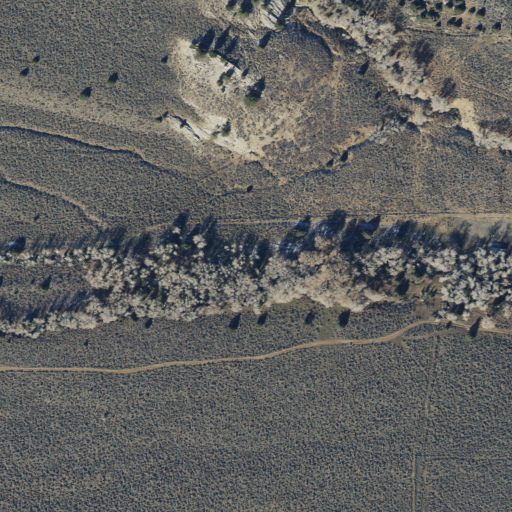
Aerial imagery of valley in Utah named Mill Canyon containing shrub, evergreen forest, deciduous forest, and open development